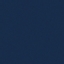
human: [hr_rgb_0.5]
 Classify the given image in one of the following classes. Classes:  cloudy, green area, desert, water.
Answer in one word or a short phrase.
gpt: water